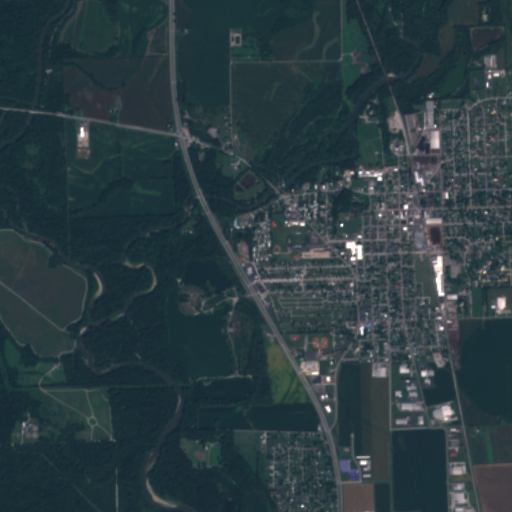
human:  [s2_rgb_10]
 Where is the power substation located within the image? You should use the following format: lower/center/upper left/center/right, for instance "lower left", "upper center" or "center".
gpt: The power substation is located in the lower right of the image.
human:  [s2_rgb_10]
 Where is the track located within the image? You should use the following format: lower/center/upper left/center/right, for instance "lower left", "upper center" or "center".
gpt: The track is located in the center of the image.
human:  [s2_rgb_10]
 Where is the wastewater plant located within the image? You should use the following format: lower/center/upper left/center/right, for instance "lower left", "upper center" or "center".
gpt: The wastewater plant is located in the center of the image.
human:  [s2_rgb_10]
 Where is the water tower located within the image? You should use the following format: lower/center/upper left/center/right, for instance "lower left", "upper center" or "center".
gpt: The water tower is located in the center right of the image.
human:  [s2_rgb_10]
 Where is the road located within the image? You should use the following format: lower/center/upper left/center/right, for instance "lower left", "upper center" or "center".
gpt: There is no road in the image.